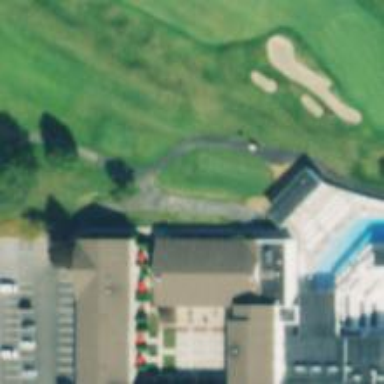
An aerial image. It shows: Path designated for golf carts.